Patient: sex M, age 44
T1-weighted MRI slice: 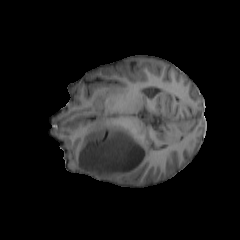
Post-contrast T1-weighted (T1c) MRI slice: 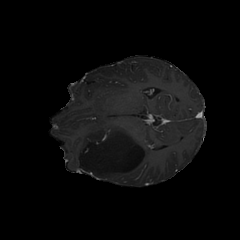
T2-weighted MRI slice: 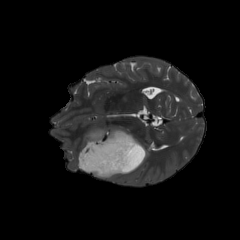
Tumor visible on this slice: yes
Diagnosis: Astrocytoma, IDH-mutant
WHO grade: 3